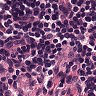
Metastatic tissue present: no